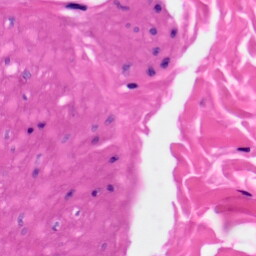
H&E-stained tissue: Skin